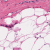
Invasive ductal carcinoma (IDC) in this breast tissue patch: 0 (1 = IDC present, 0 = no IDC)